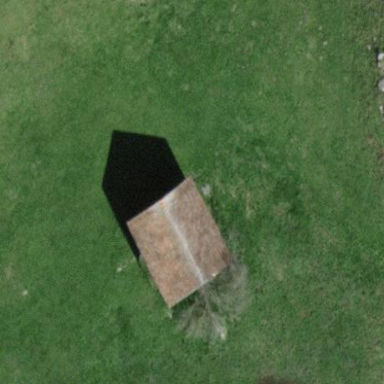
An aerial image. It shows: Shed building.